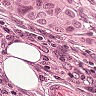
Metastatic tissue present: yes